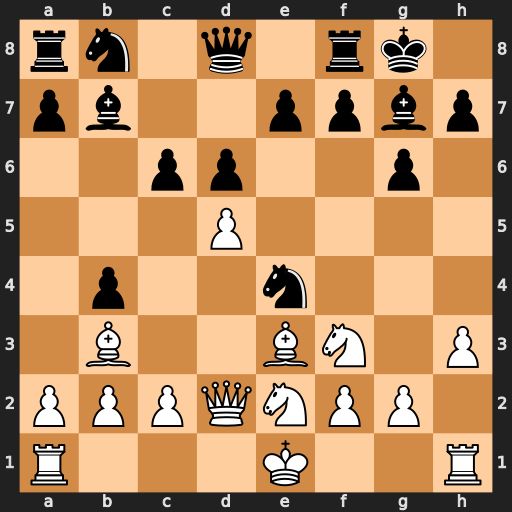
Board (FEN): rn1q1rk1/pb2ppbp/2pp2p1/3P4/1p2n3/1B2BN1P/PPPQNPP1/R3K2R
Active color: w
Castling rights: KQ
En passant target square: -
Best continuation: Qxb4 Nc5 Bxc5 Na6 Qxb7 Nxc5 Qb4